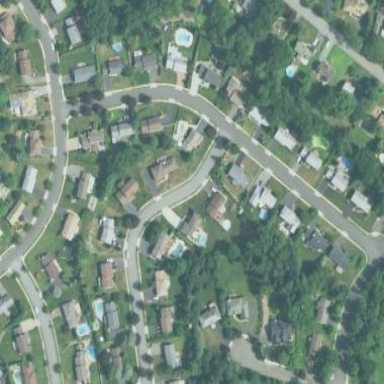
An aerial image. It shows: Sidewalk.